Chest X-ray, AP view. Patient: 60 years old, sex M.
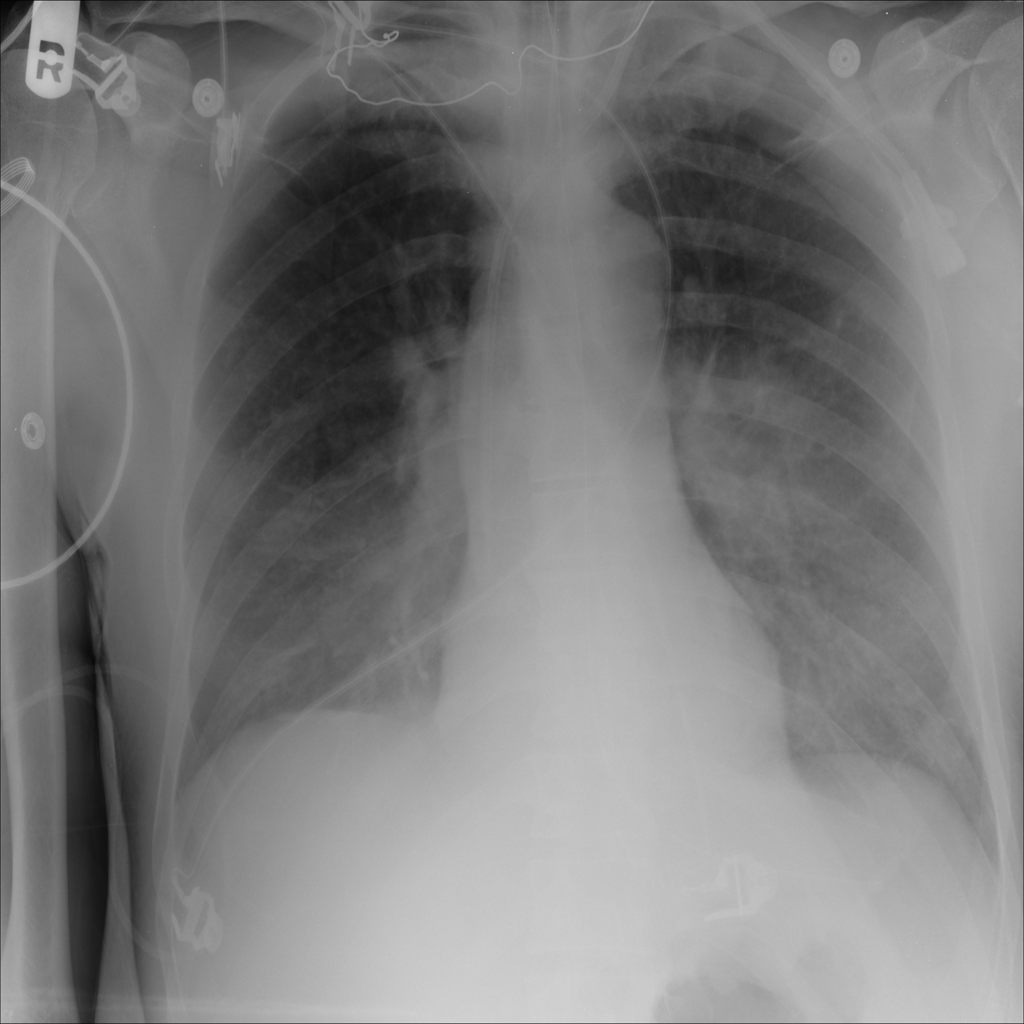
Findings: Edema